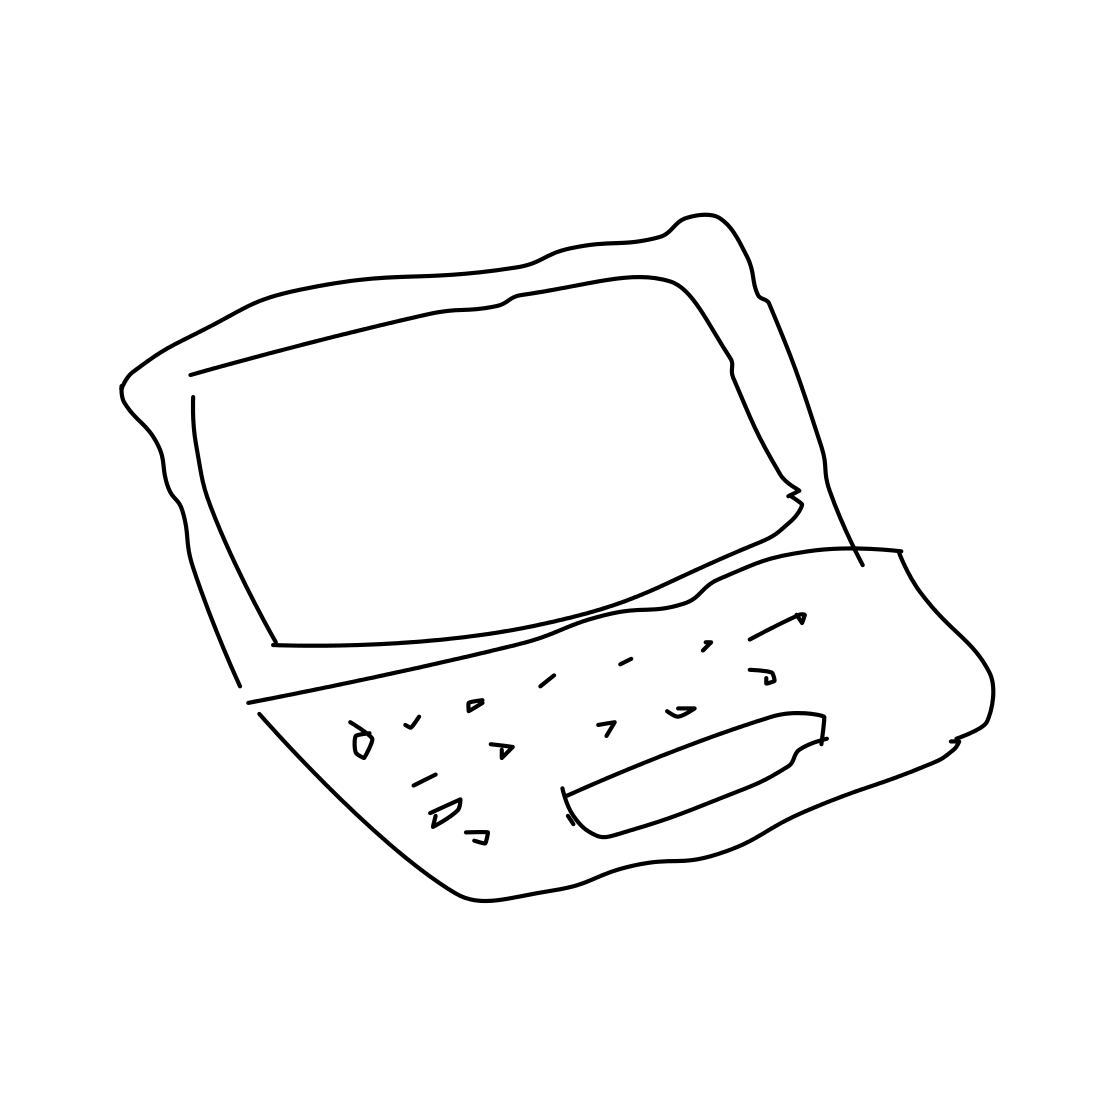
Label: laptop